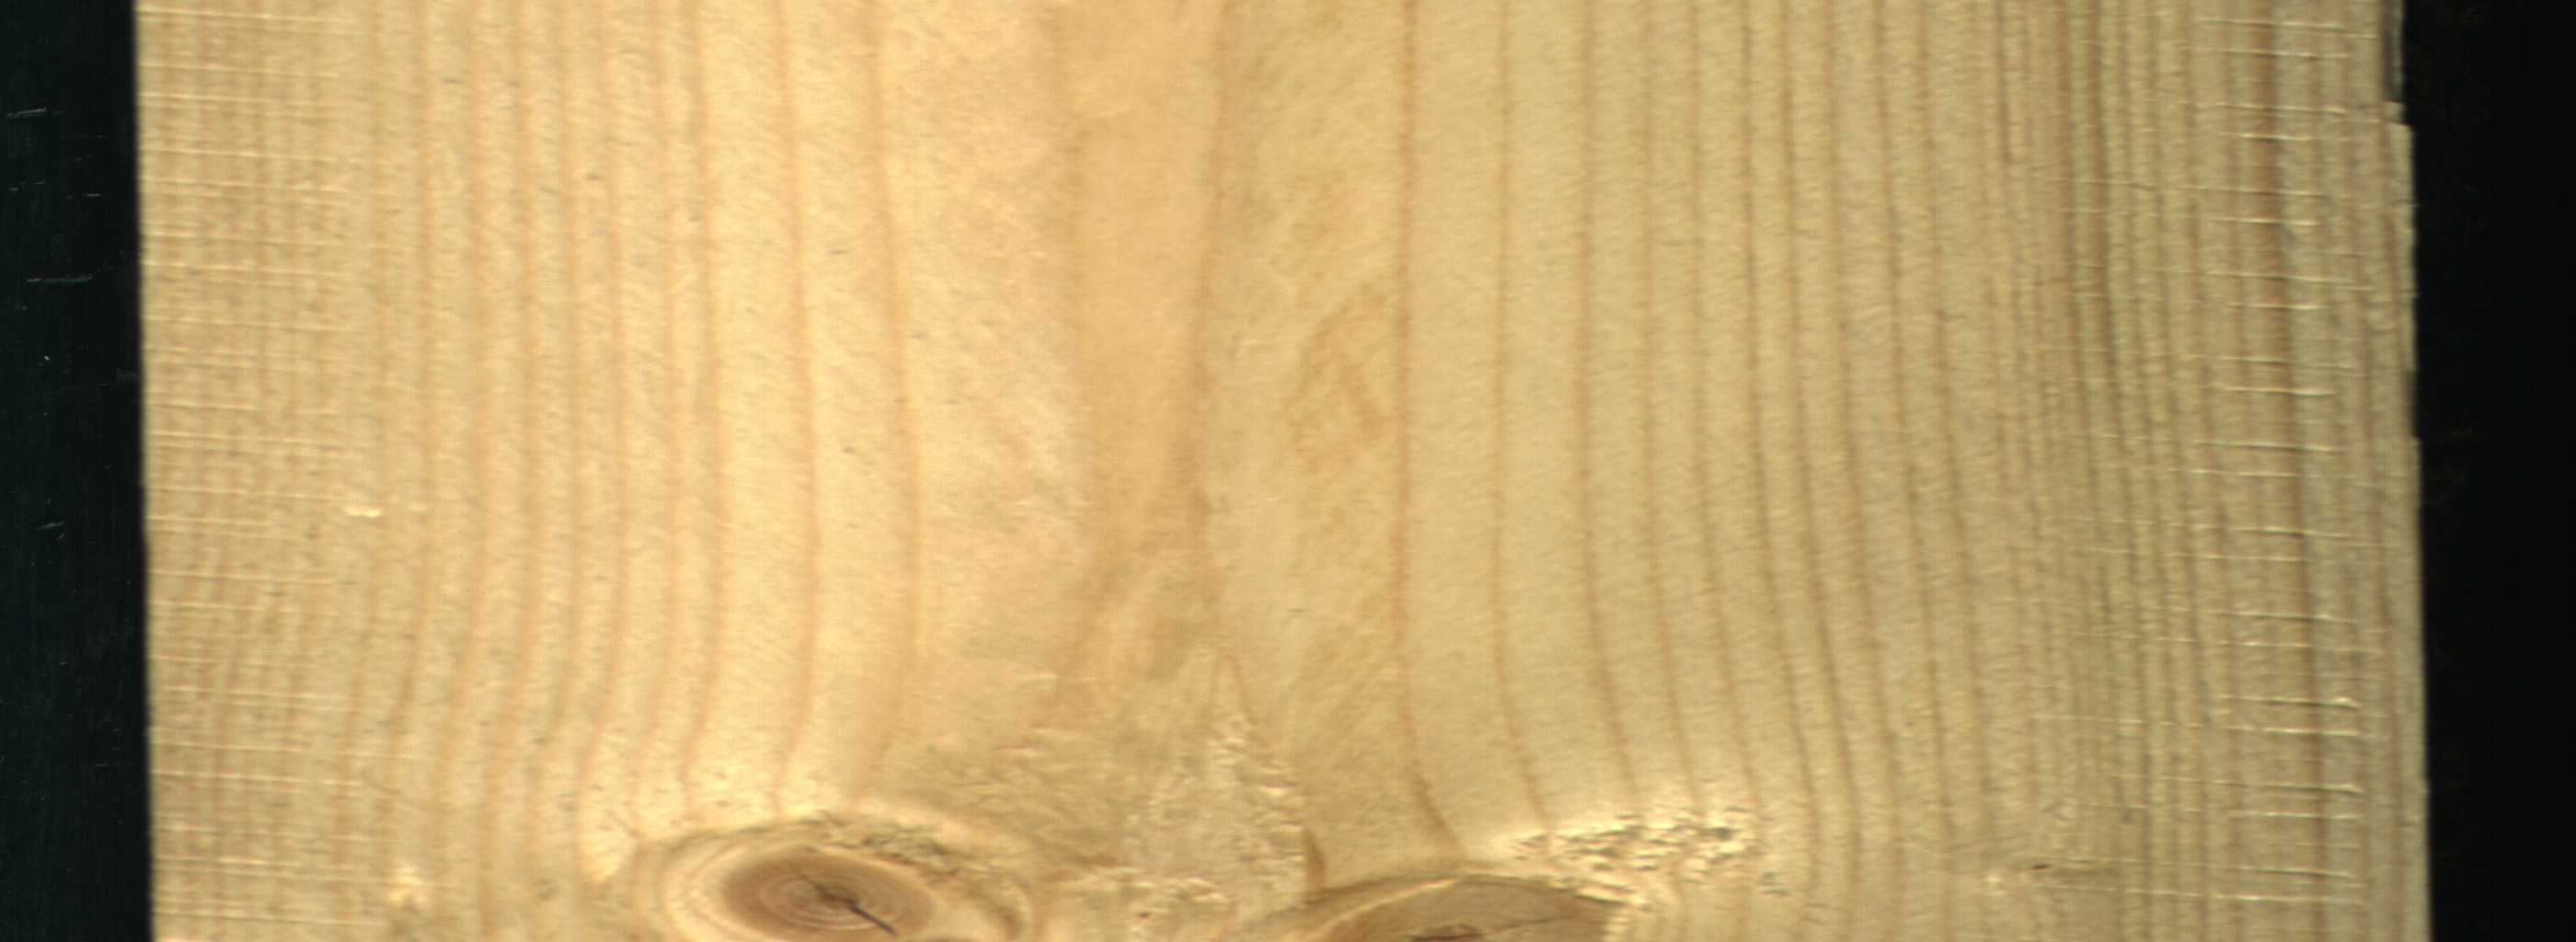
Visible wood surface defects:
Live_Knot
Live_Knot